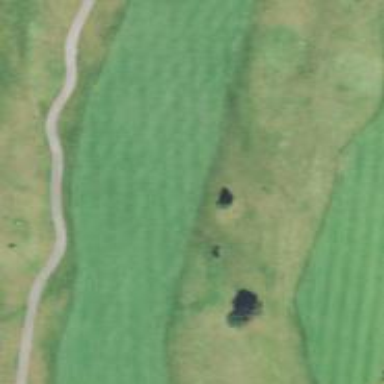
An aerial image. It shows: Grassy area designated as golf fairway.